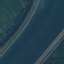
Label: River